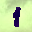
Label: 1